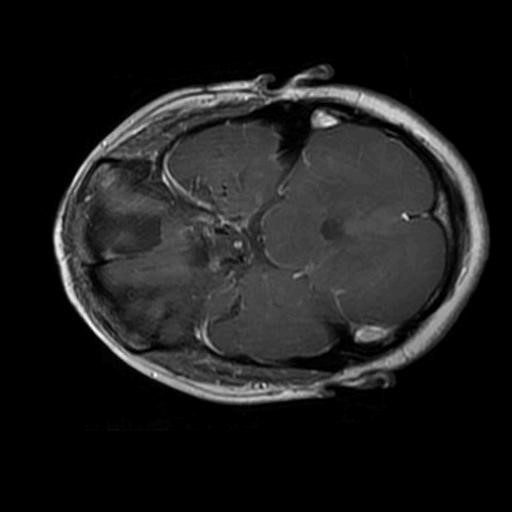
Label: brain_glioma